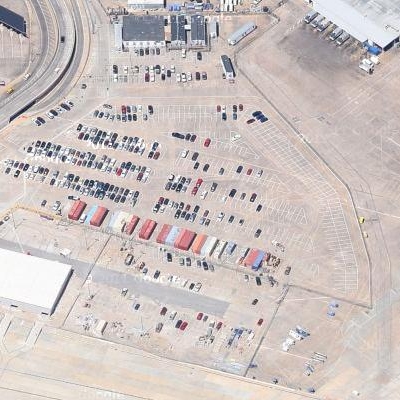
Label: gParking